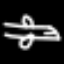
Label: airplane